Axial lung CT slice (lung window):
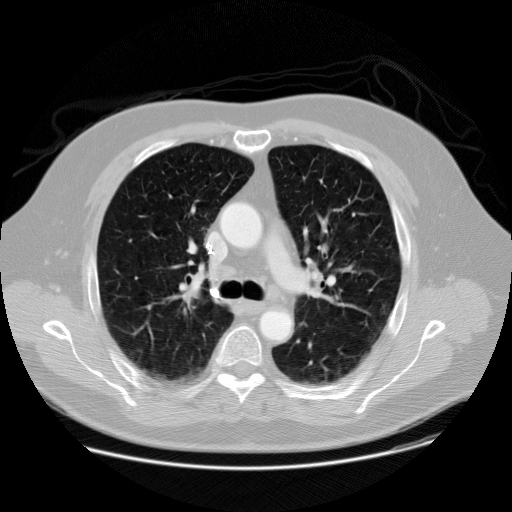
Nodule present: no